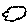
Label: cloud